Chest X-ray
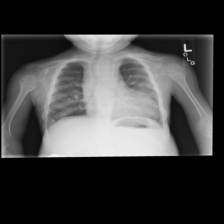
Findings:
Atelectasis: negative
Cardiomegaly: negative
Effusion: negative
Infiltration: negative
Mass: negative
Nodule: negative
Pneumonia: negative
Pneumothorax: negative
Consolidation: negative
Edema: negative
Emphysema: negative
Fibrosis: negative
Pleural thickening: negative
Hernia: negative